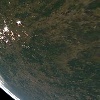
Label: land